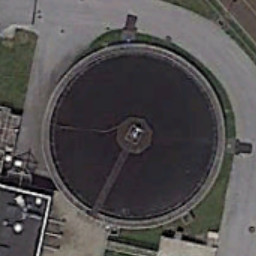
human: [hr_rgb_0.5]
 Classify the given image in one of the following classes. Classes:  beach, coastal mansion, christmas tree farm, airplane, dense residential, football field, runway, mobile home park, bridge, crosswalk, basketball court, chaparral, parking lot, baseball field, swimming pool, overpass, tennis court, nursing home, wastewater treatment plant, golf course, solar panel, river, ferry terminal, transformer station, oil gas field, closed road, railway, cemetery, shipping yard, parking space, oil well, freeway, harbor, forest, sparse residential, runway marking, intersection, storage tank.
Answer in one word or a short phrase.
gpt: wastewater treatment plant